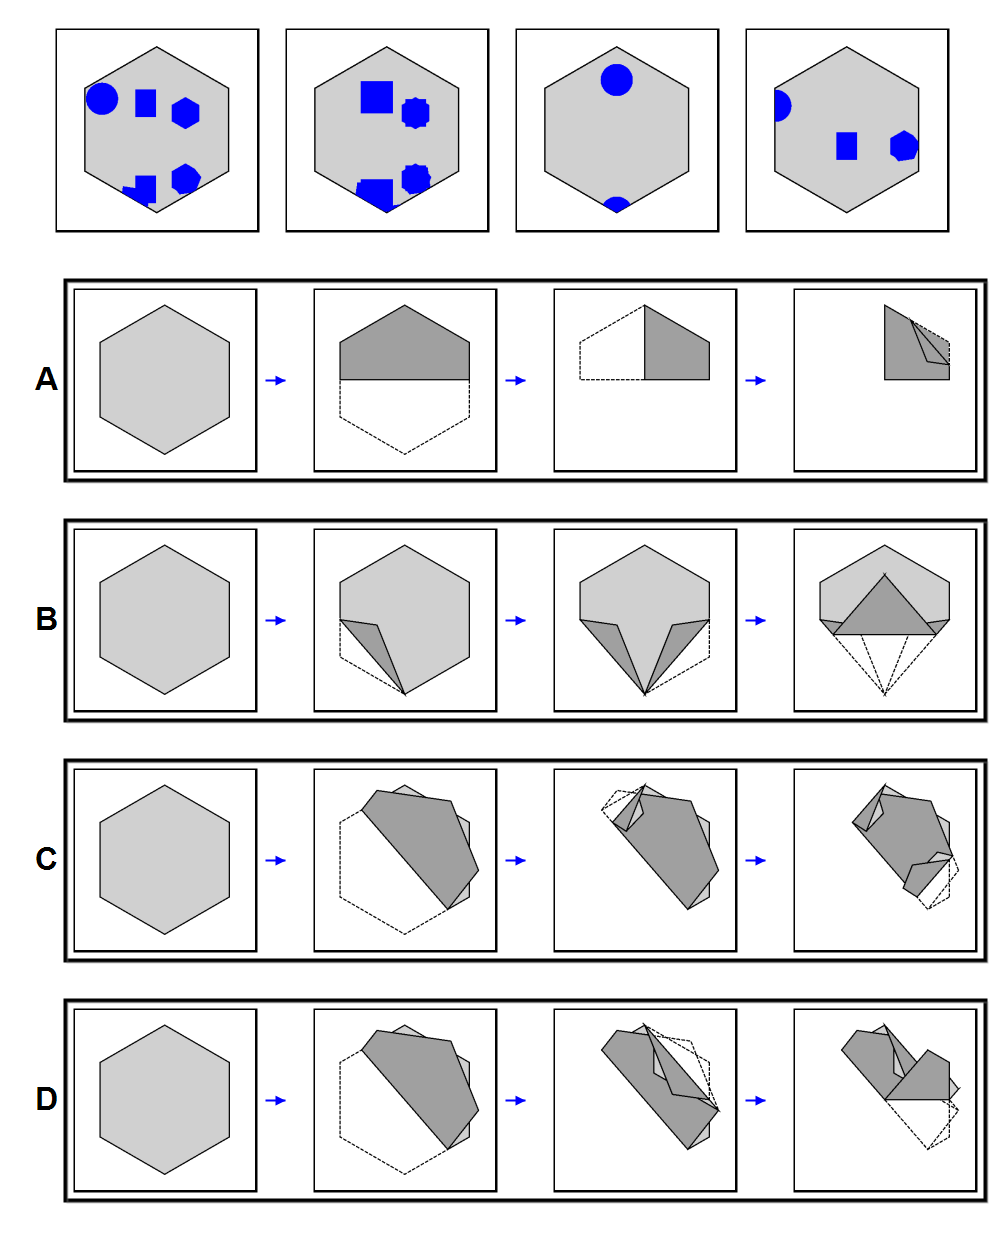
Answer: B